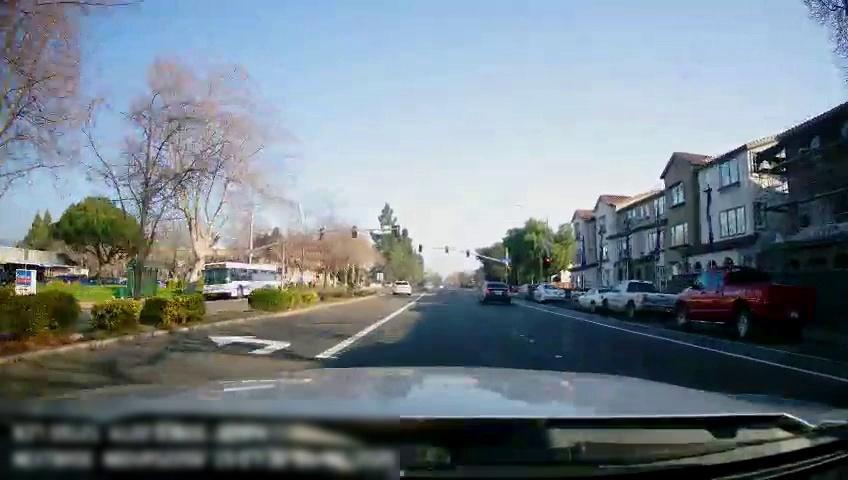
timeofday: Day
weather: Sunny
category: Drivable Space
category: Drivable Space
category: Vehicles | Car
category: Vehicles | Truck
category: Vehicles | Truck
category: Vehicles | Car
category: Vehicles | Car
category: Vehicles | Car
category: Vehicles | Bus
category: Lanes | Current Lane
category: Lanes | Current Lane
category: Lanes | Alternate Lane
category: Lanes | Alternate Lane
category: Traffic | Lights
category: Traffic | Lights
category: Traffic | Lights
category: Traffic | Lights